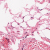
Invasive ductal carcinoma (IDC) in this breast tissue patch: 0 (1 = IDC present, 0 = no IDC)